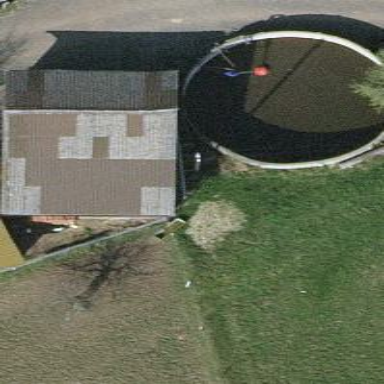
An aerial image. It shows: Shed.